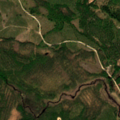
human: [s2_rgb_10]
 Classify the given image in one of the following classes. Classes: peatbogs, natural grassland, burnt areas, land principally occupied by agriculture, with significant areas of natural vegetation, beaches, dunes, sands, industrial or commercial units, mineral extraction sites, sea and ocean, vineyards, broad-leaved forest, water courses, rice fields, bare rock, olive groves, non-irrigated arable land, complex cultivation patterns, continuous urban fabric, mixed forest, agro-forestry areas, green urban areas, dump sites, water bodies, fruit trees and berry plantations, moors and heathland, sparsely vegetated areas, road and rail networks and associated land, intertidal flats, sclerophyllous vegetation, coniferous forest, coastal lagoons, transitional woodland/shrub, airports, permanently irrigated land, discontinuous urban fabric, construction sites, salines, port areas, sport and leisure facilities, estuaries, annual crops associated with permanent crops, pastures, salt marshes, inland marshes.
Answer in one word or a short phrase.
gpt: coniferous forest, mixed forest, transitional woodland/shrub